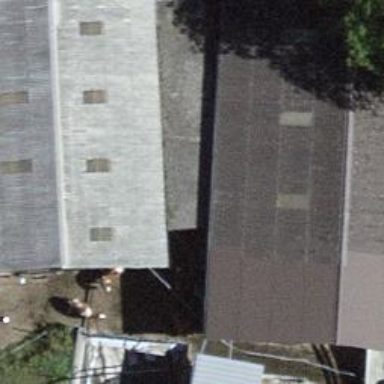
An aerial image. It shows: Shed.